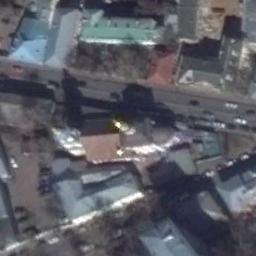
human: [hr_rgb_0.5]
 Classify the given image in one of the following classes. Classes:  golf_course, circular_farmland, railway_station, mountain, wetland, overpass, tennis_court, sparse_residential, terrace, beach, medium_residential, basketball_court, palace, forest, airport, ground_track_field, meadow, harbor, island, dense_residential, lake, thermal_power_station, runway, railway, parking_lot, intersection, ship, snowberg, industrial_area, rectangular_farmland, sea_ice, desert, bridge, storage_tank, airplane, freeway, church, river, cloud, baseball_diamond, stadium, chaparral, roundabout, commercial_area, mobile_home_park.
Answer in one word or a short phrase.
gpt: church